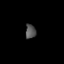
Tissue: lung
Cell type: Epithelial cells
Senescence score: 0.222
Nuclear area (px): 146
Mean DAPI intensity: 82.541